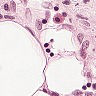
Metastatic tissue present: no